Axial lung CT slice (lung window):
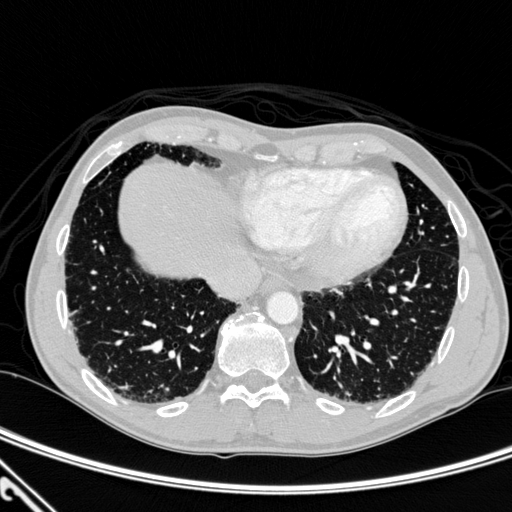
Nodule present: no